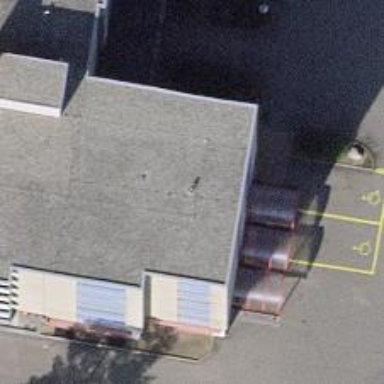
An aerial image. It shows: Supermarket.